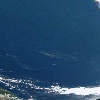
Label: water